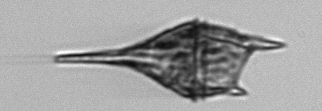
Label: Tripos_lineatus